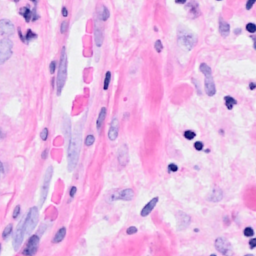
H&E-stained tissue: Breast